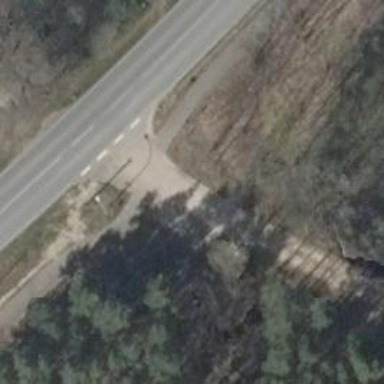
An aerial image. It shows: Unmarked road crossing.